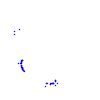
Particle: pion